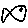
Label: fish